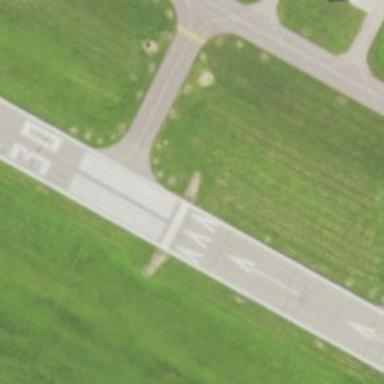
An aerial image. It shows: Image of taxiway at airport.